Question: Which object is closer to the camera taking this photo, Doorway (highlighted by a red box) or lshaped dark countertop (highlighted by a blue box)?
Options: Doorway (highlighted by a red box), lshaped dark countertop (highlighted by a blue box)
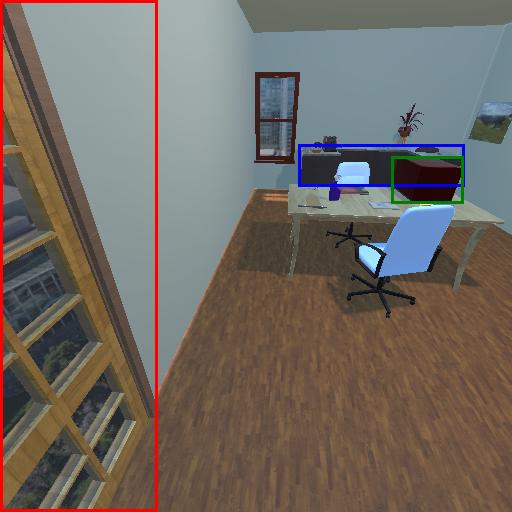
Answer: Doorway (highlighted by a red box)